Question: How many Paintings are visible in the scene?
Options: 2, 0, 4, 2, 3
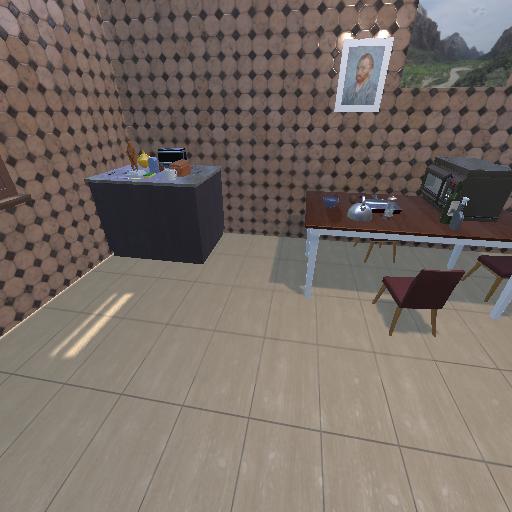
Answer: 2